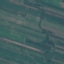
Land use / land cover class: AnnualCrop